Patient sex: M
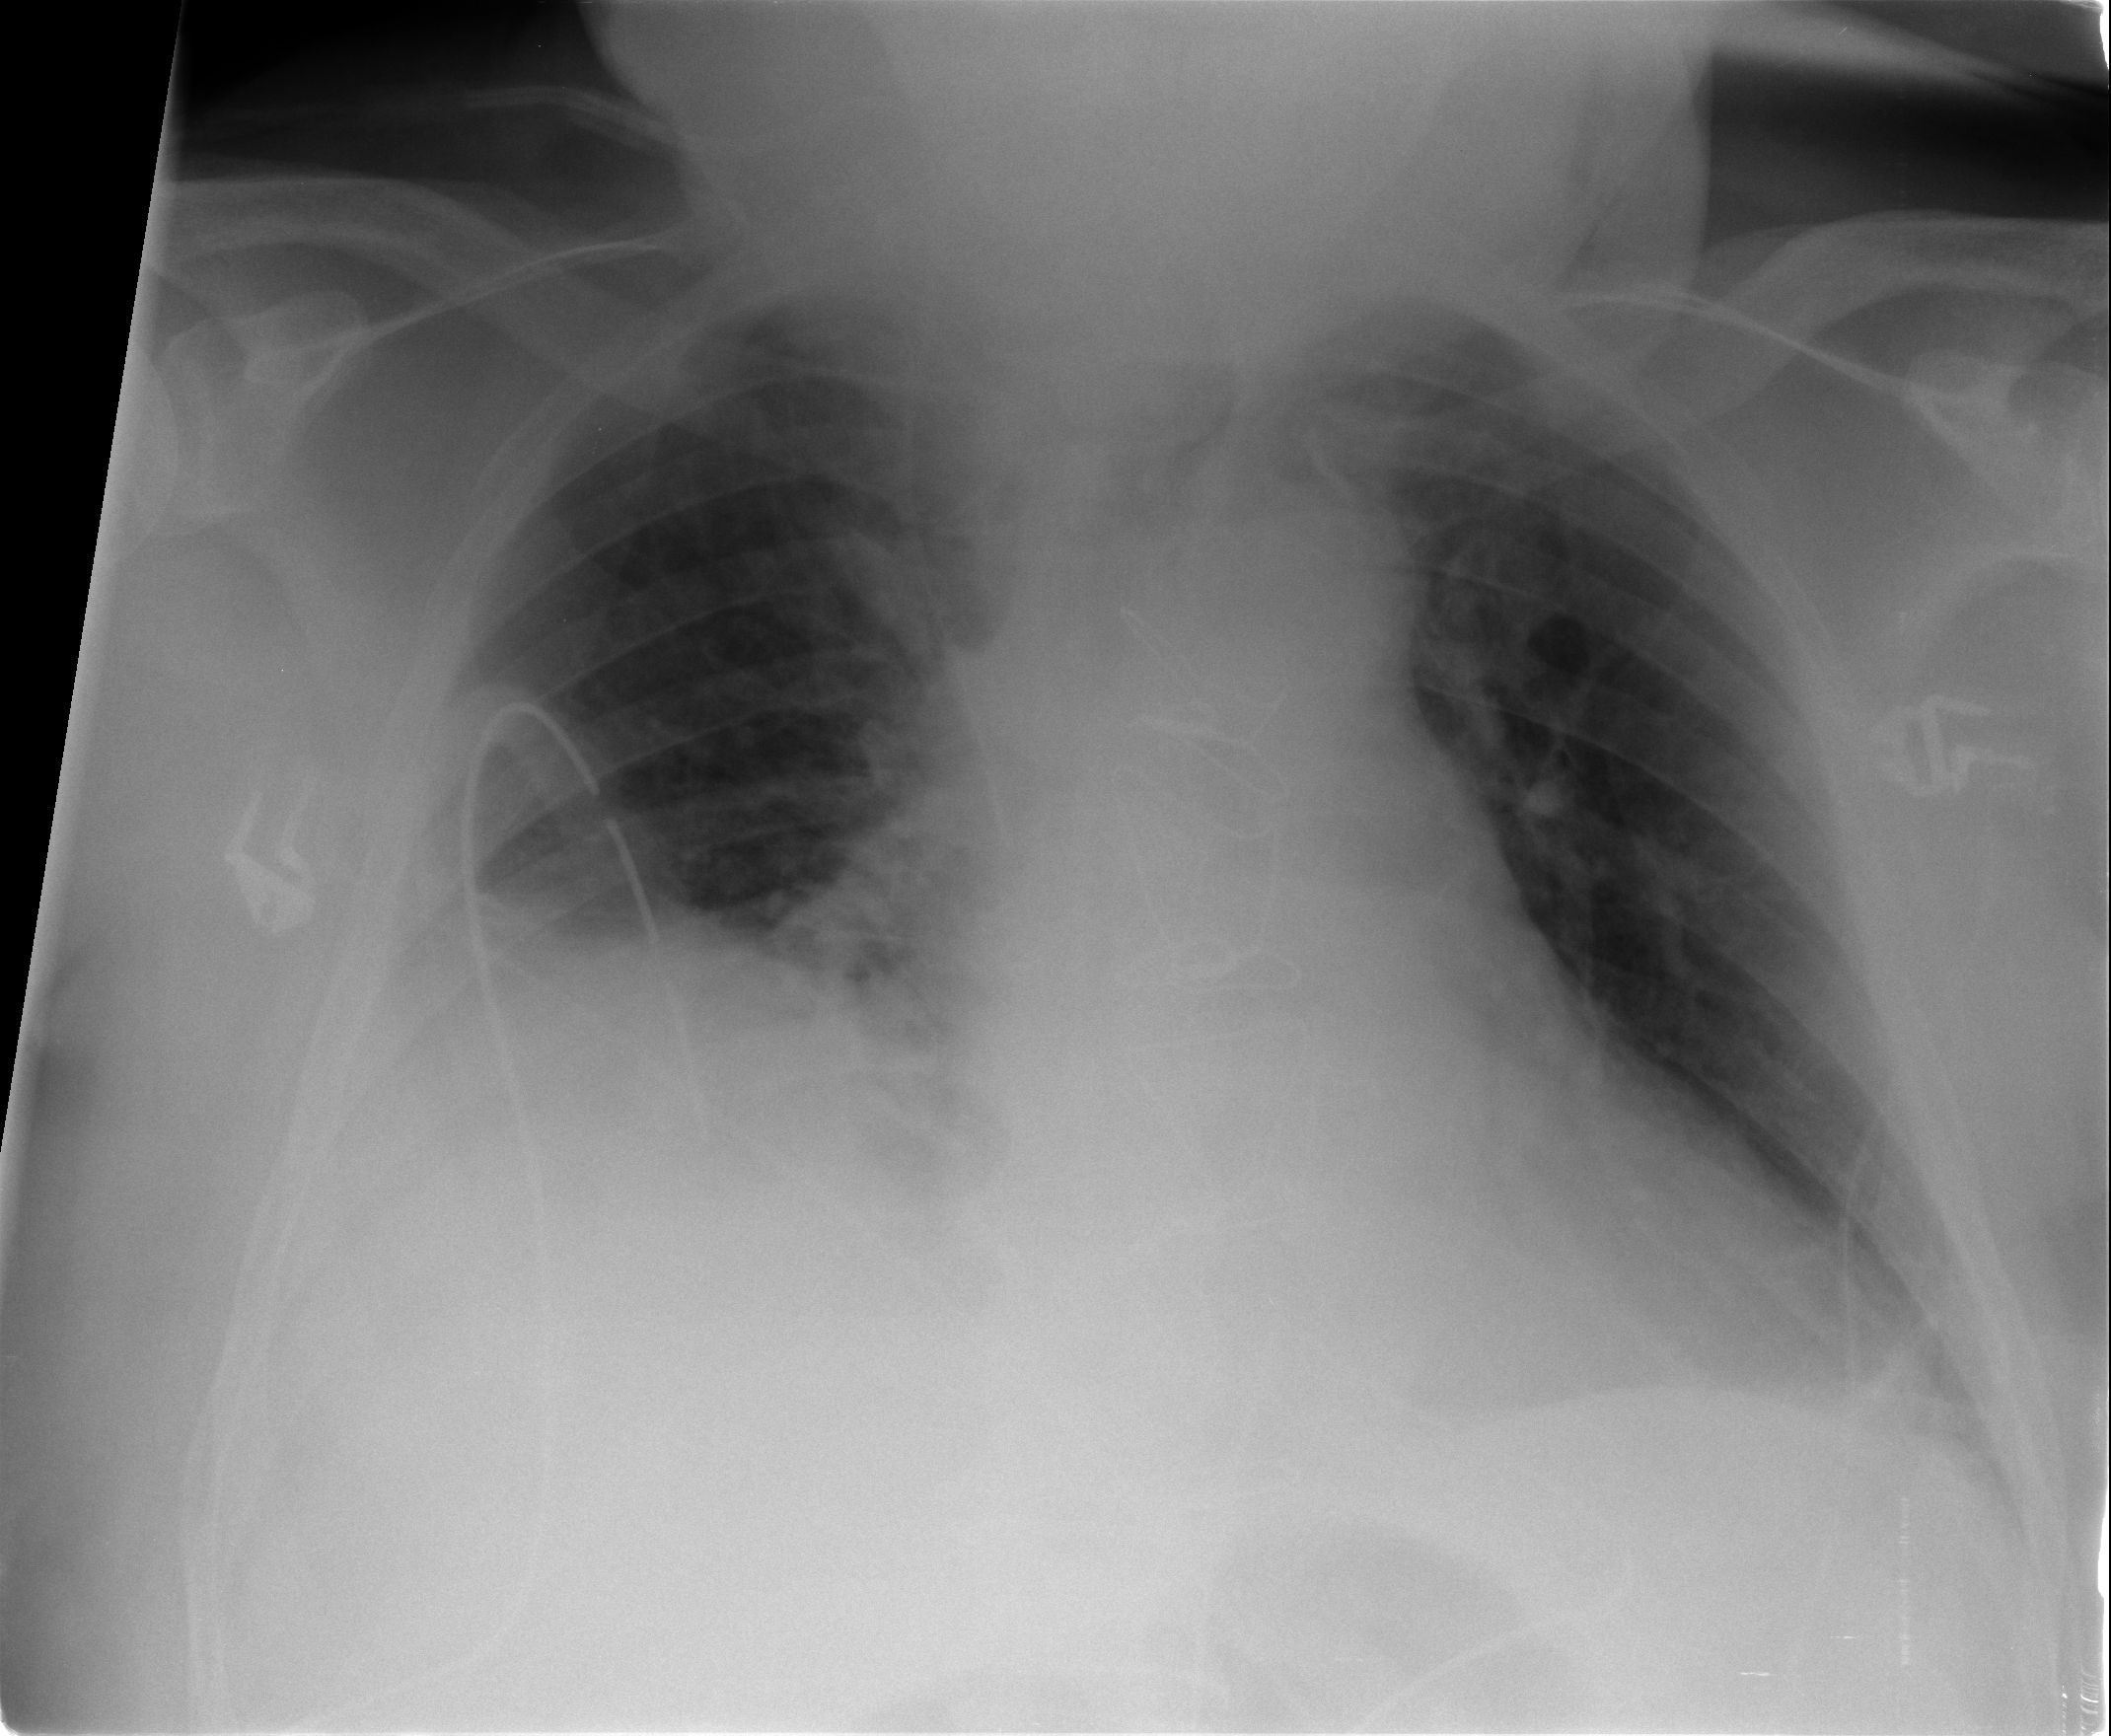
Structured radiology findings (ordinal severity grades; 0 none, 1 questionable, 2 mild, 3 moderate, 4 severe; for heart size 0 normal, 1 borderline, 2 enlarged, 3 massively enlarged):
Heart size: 1
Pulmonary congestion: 2
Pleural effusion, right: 2
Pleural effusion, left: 0
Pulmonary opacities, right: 1
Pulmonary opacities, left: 0
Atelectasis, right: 3
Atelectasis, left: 1